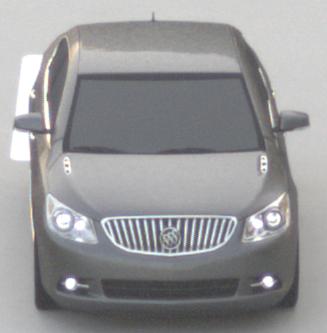
Make: Buick
Model: LaCrosse
Detailed model: Gen. 2
Model produced from: 2009
Model produced until: 2016
Doors: 4
Color: gray
Road condition: dry road
Daytime: sunrise or sunset
Contrast: low contrast